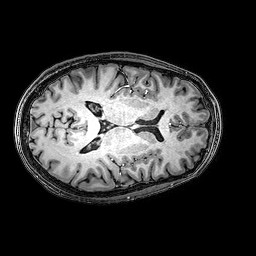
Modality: T1w
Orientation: axial
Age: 21
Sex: male
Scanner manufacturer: philips
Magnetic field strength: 3 T
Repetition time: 0.009 s
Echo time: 0.0035 s